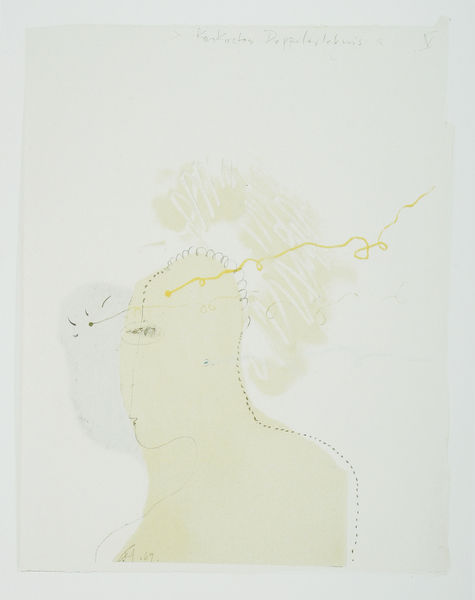
Titel: konkretes Doppelerlebnis
Künstler: Gerhard Hoehme
Standort: Düsseldorf
Institution: Gerhard und Magarete Hoehme-Stiftung
Schlagwörter: kopf, körper, schatten, gelb, ocker, braun, grau, hell, mund, orange, skizze, weiss, zeichnung, beige, gesichter, augen, mensch, signatur, auge, haare, blatt, schrift, papier, abstrakt, linien, büste, faden, striche, punkte, druck, radierung, lithografie, beschriftung, tonig, handschrift, buntstift, gestrichelt, frauenkopf, aqualell, berige, risslinie